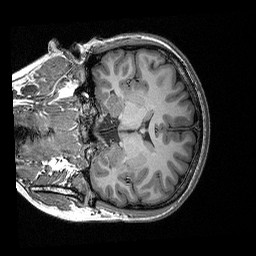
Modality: T1w
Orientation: coronal
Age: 21
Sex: female
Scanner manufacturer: siemens
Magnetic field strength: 3 T
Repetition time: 2.53 s
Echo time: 0.00309 s